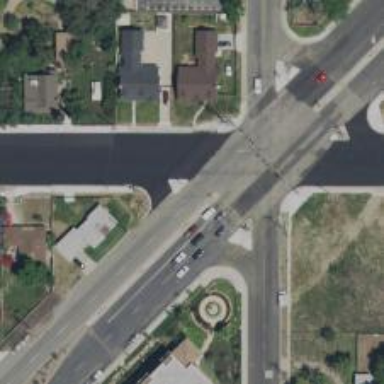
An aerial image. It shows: Marked road crossing.